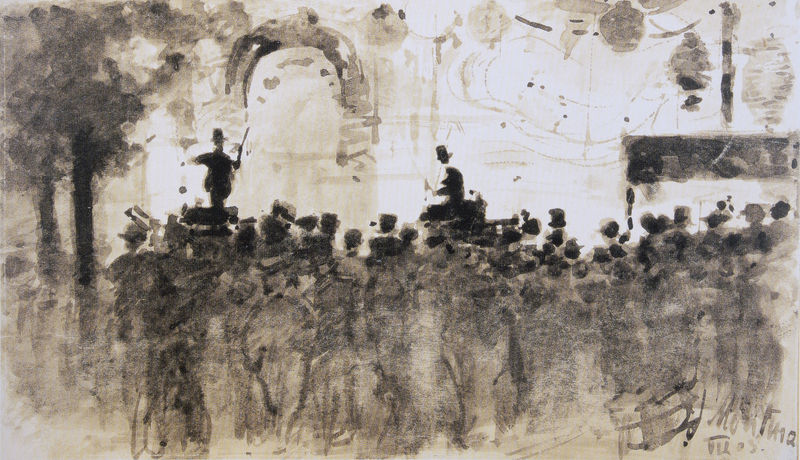
Titel: Café Chantant I(Café Montmartre)
Künstler: Franz Marc
Standort: Kochel am See
Institution: Franz Marc Museum
Schlagwörter: baum, dunkel, gemälde, gruppe, kampf, mann, wasser, weiß, aquarell, bäume, impressionismus, menschen, stadt, braun, fenster, grau, hut, hüte, köpfe, licht, männer, paris, rücken, schwarz, skizze, zeichnung, park, schloss, beige, menge, versammlung, zylinder, architektur, signatur, natur, stehend, personen, aufführung, konzert, musik, orchester, publikum, theater, rund, stock, rückenansicht, schrift, bogen, stab, tribüne, zuschauer, rede, abstrakt, farbe, kutsche, kutschen, auftritt, saal, figuren, wagen, stämme, monet, tor, impression, unscharf, melone, tusche, kohle, politik, revolution, kutscher, entwurf, pinsel, menschenmenge, darstellung, portal, verwischt, schatte, zeichnerisch, natura, planzen, schaten, bock, lavierung, dirigent, geschehen, dirigieren, ngtusche, ezichnung, mote, montura, ansparche